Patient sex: M
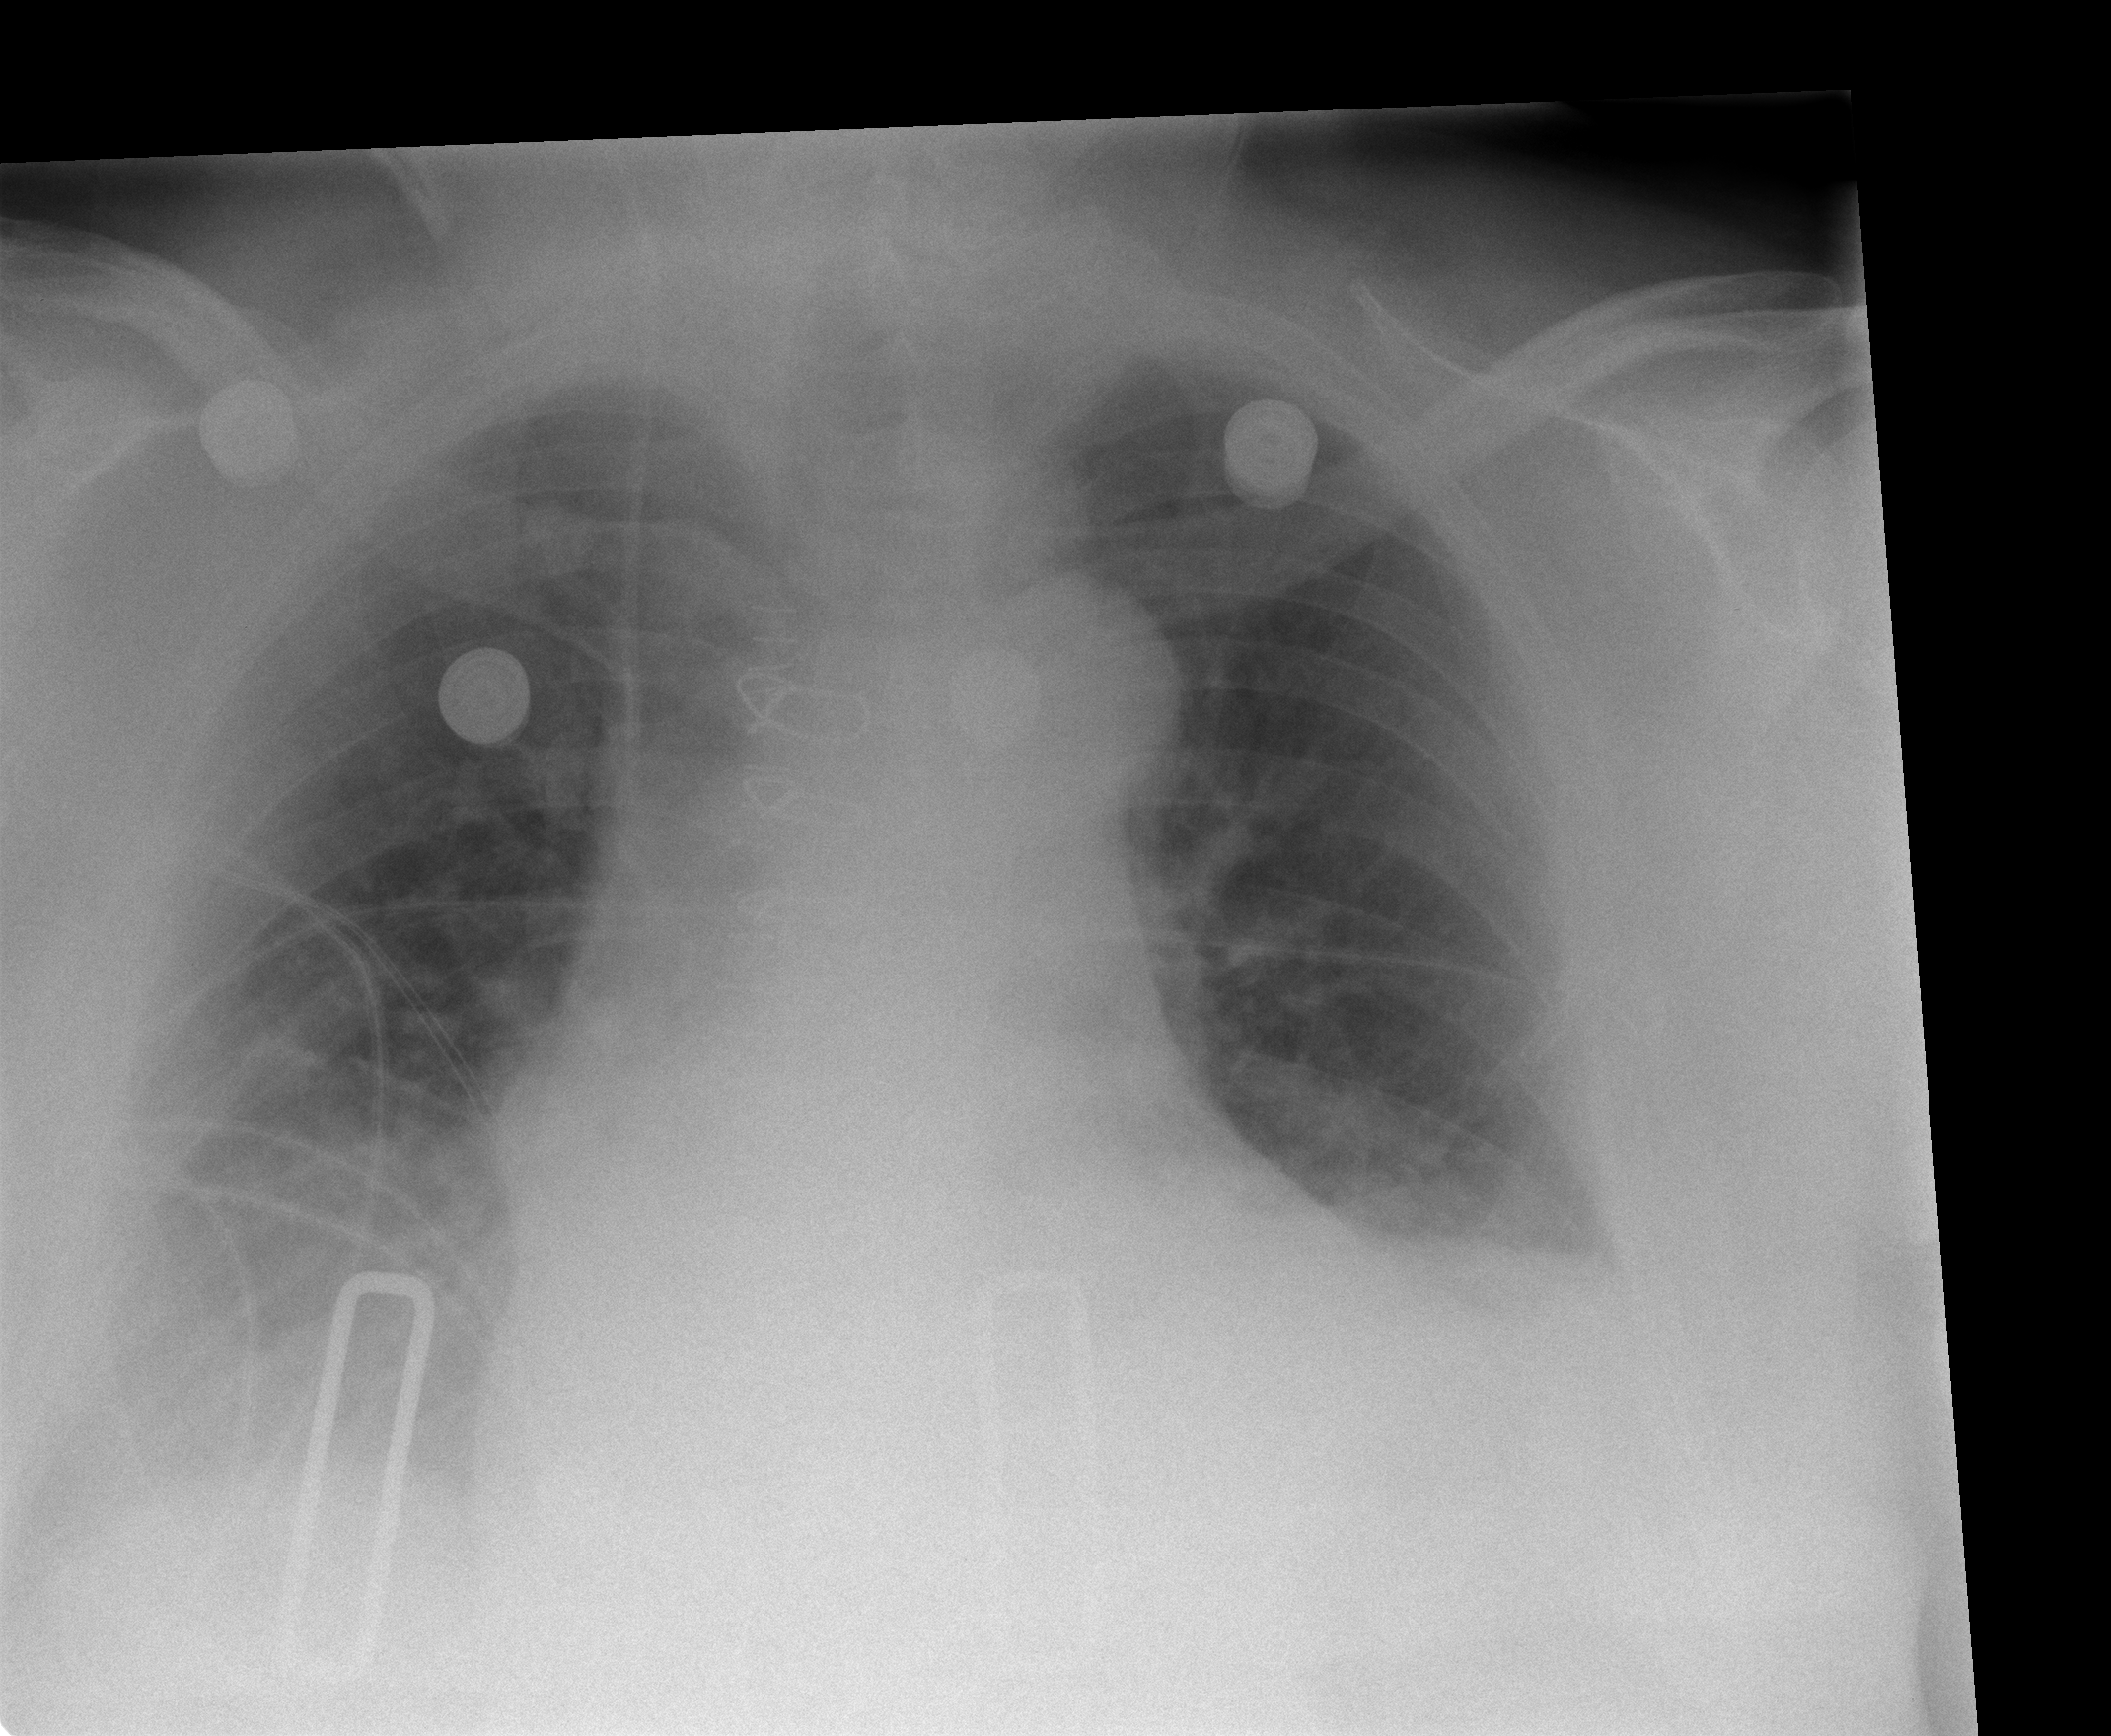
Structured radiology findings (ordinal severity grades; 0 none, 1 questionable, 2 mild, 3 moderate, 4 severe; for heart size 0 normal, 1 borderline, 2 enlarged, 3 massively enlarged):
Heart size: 0
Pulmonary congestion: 0
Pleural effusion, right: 1
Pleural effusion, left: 1
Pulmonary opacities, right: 0
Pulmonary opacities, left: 0
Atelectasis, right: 1
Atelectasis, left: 2